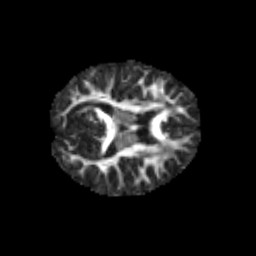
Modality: FA
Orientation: axial
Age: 8
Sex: male
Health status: healthy